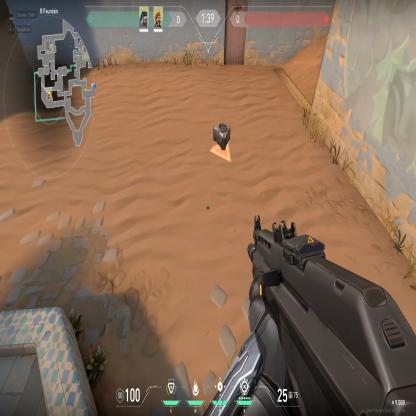
Label: dropped spike